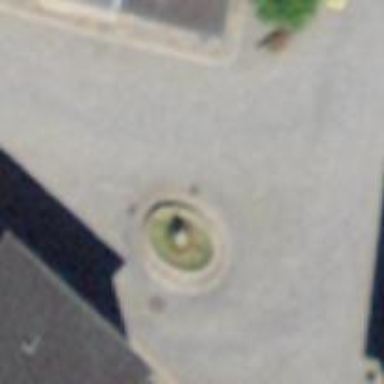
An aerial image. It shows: Beautiful fountain.